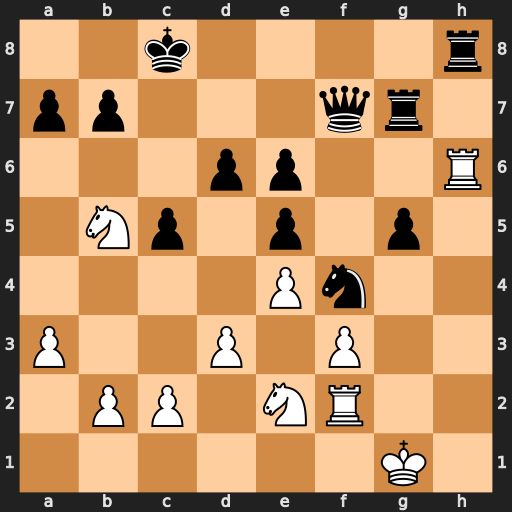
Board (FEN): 2k4r/pp3qr1/3pp2R/1Np1p1p1/4Pn2/P2P1P2/1PP1NR2/6K1
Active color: w
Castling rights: -
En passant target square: -
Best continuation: Nxd6+ Kc7 Nxf7 Rxh6 Nxh6